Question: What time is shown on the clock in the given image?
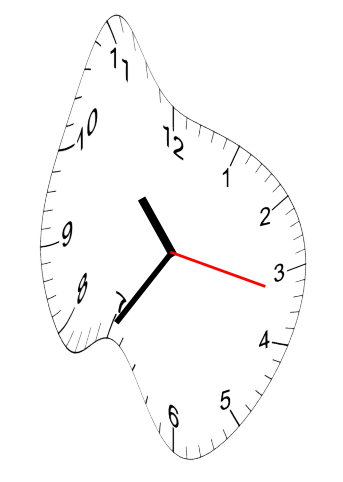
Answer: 10:35:17